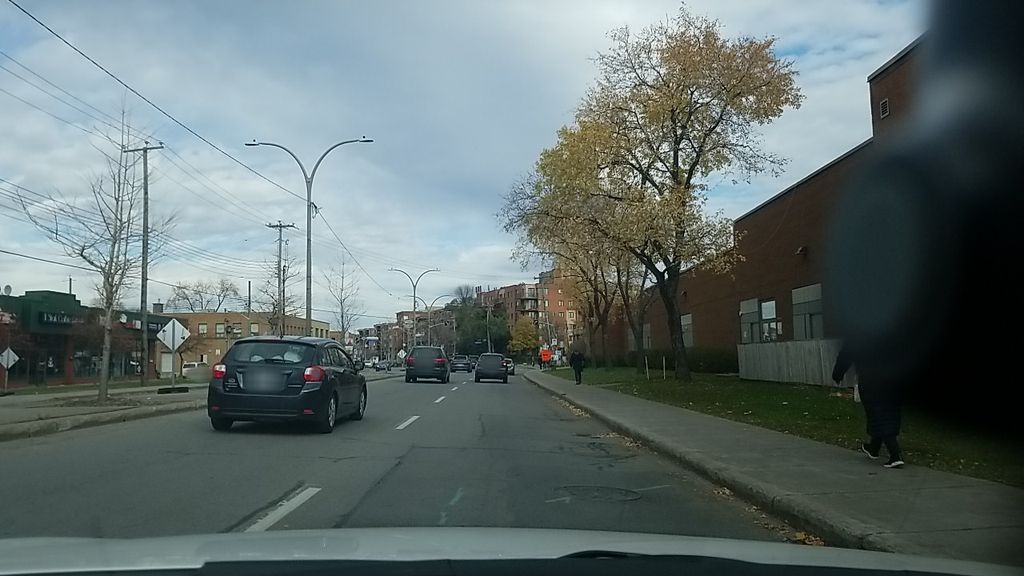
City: montreal